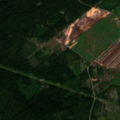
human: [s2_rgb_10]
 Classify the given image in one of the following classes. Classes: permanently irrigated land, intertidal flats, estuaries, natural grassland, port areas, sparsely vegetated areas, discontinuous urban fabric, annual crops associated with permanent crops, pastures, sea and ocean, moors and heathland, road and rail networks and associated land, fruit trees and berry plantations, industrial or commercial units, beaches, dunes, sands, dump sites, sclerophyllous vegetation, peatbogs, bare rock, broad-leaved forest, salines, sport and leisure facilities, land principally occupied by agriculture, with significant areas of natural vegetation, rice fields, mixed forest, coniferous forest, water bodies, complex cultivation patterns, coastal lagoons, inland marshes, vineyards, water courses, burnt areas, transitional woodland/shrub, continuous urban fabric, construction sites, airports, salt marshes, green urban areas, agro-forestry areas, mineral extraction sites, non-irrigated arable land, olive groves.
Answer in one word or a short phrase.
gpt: non-irrigated arable land, coniferous forest, mixed forest, transitional woodland/shrub